Current action and preconditions to check: trajectory_clear

Your task: For each precondition in the list above, predict whether it will hold at this action.

Consider the current scene as observed from the mobile robot's camera, and analyze the predicted future states of all dynamic agents (e.g., people, animals, vehicles, or any moving entities) within the NEXT SECOND.

IMPORTANT: Only answer "very likely" if you are absolutely certain—based on strong, clear evidence—that a dynamic agent will violate the precondition in the predicted future state. Do NOT answer "very likely" for unlikely, ambiguous, or low-probability risks.

Ask yourself for each precondition: Is there a high probability, with clear and convincing evidence, that the predicted future states of any dynamic agent will interfere with the predicted future state of the currently executing action within the NEXT SECOND, causing that precondition to fail?

Assess the risk level based on these predictions. Use "likely" or "very likely" if motions create a clear risk of interference.

Use "neutral" or "improbable" if agents are nearby but their predicted paths are clearly diverging or non-conflicting.

Failure Risk Categories: "very improbable", "improbable", "neutral", "likely", "very likely"

Answer Format: Output ONLY the probability_of_failure value from these categories: "very improbable", "improbable", "neutral", "likely", "very likely"

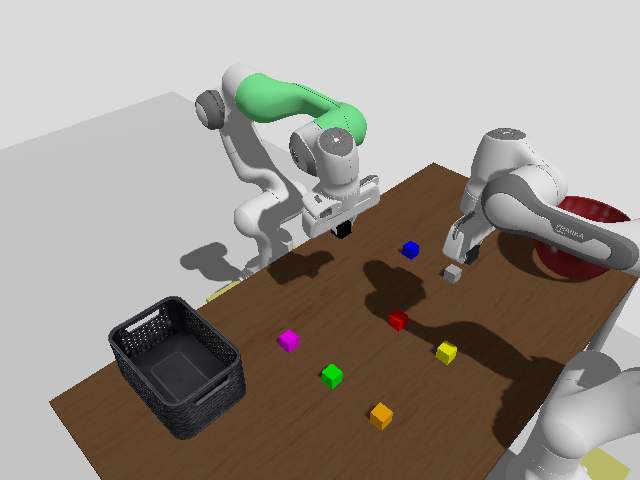

Answer: very improbable